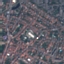
Label: Residential